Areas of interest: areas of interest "Children's Joy Valley Family Fun Park (Nanjing Branch)"
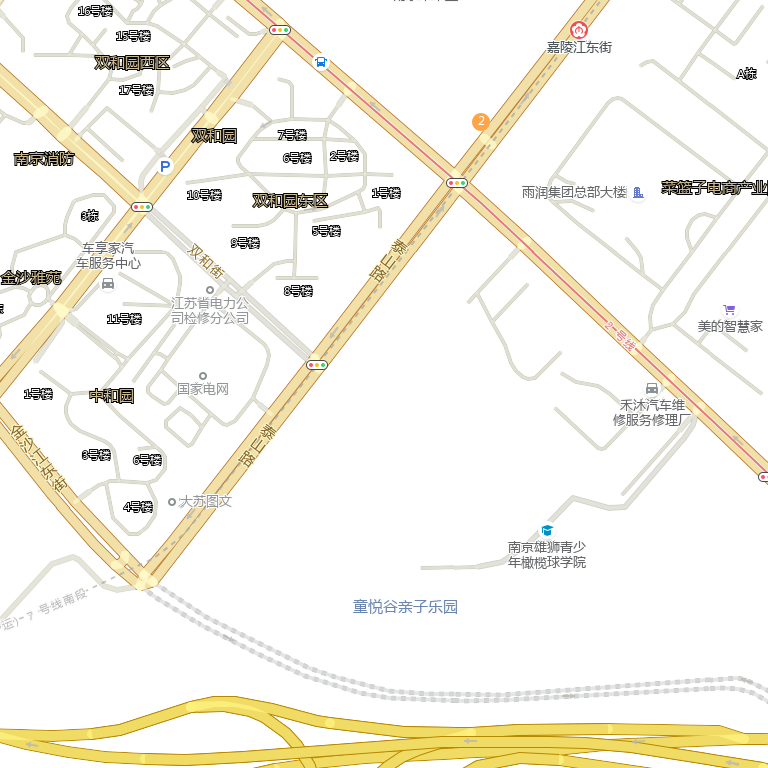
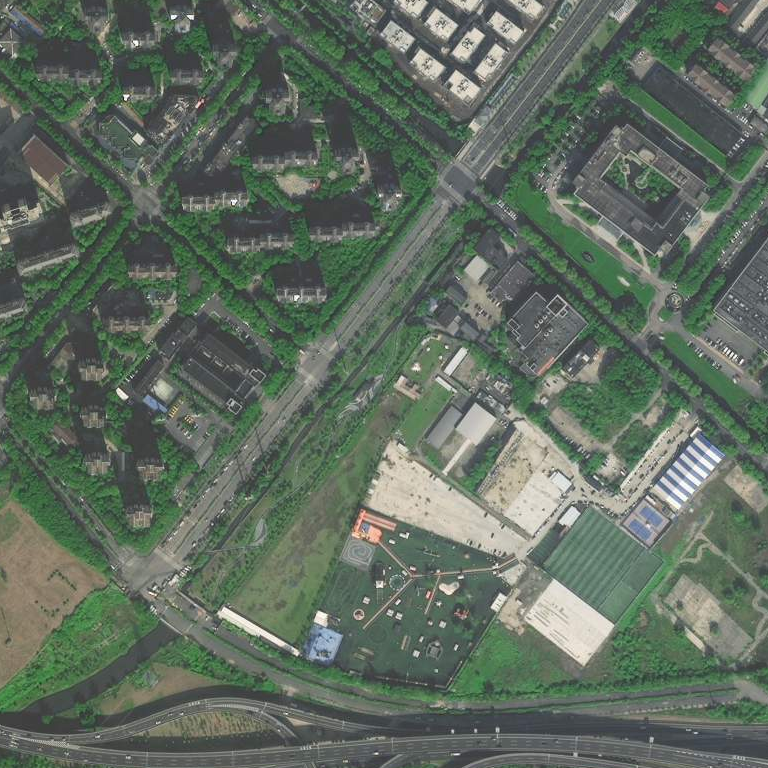